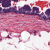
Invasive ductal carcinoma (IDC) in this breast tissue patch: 0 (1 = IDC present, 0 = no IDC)